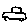
Label: car